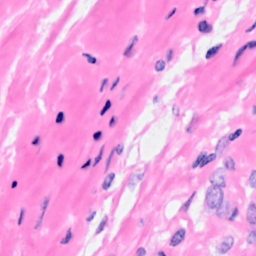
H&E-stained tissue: Breast